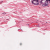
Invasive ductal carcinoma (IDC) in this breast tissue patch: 0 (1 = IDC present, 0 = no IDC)